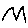
Label: zigzag